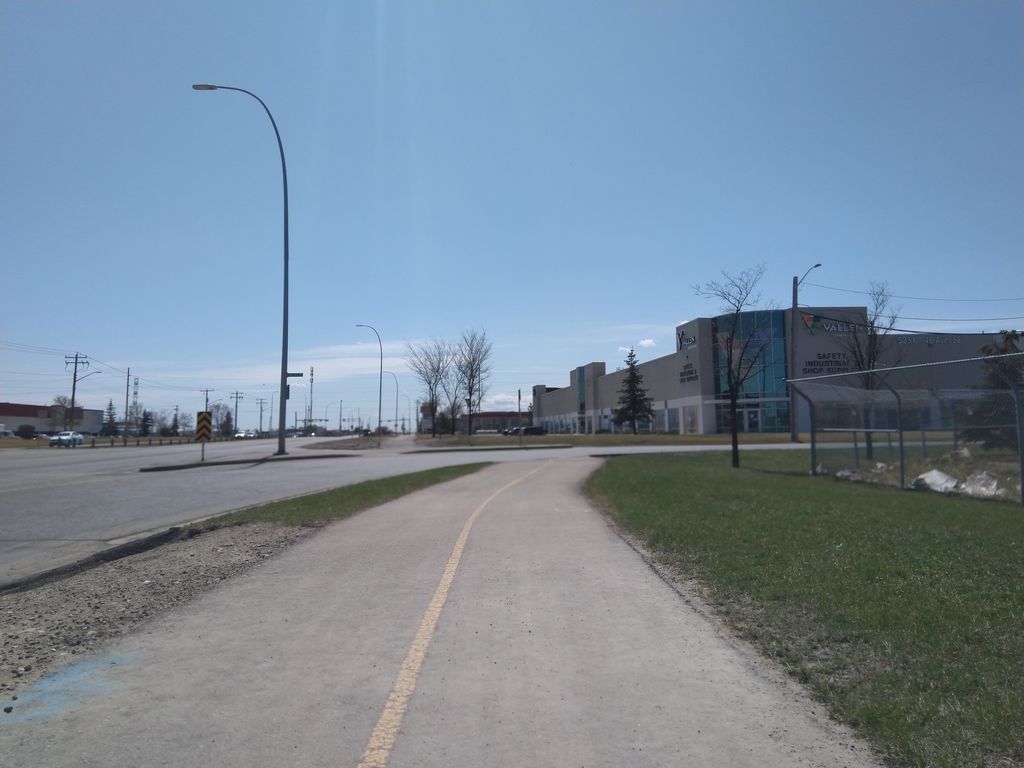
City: calgary